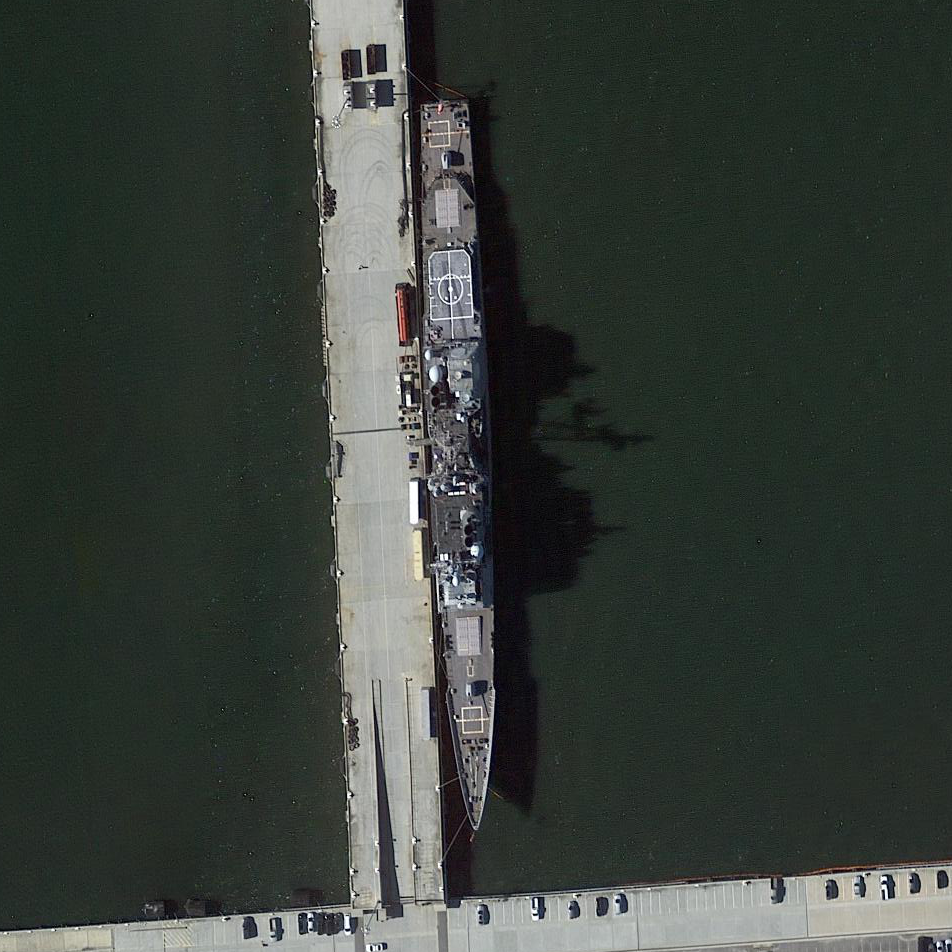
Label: cruiser